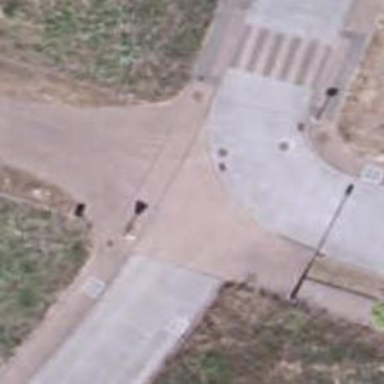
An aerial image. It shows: Pedestrian road.